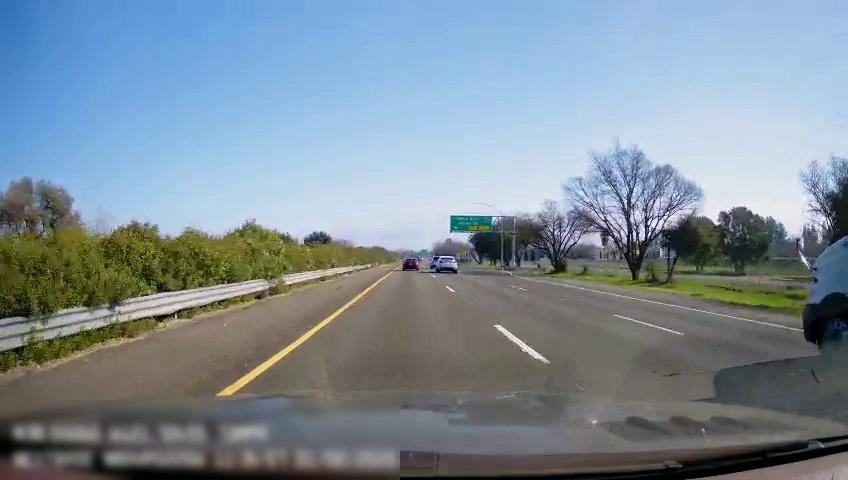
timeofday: Day
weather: Sunny
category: Drivable Space
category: Vehicles | Truck
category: Vehicles | SUV
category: Vehicles | Car
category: Vehicles | SUV
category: Lanes | Current Lane
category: Lanes | Current Lane
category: Lanes | Alternate Lane
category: Lanes | Alternate Lane
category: Traffic | Signs